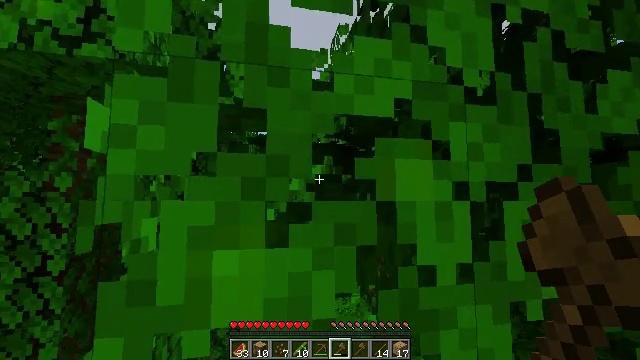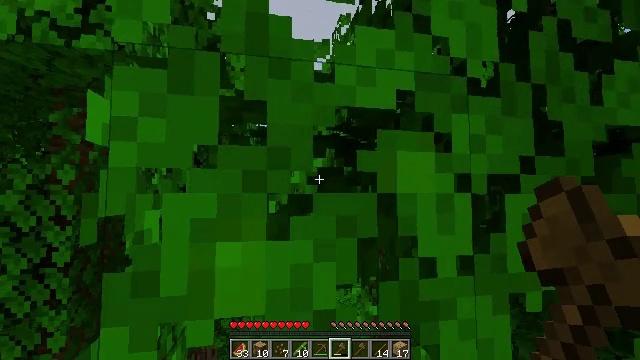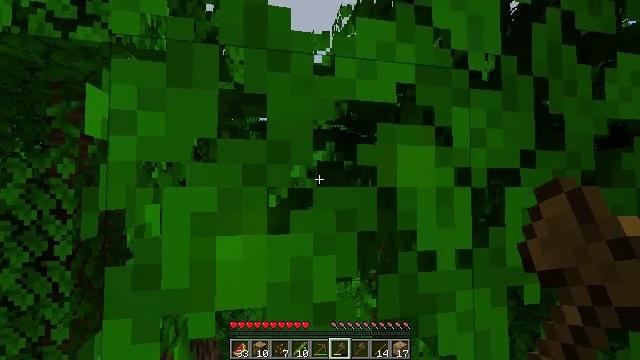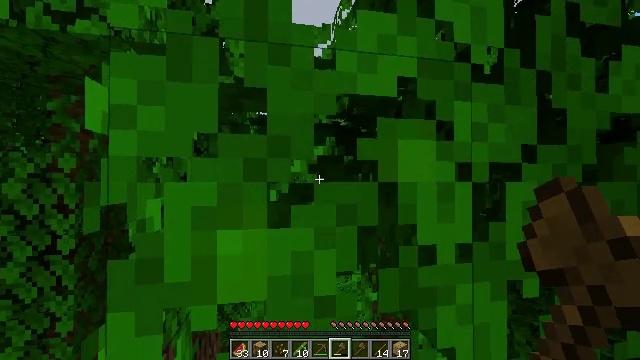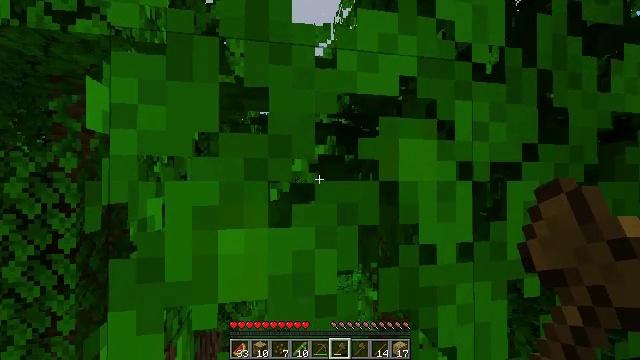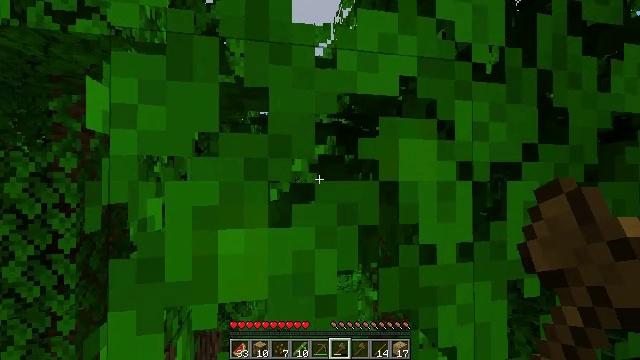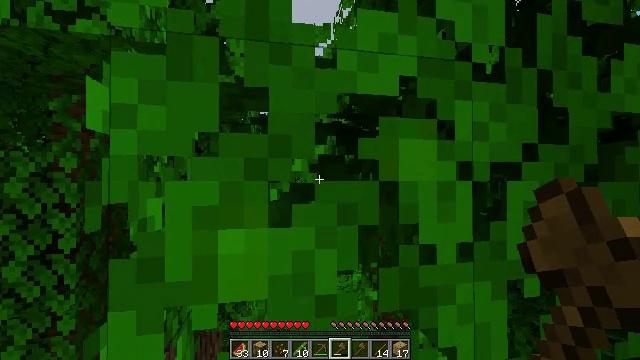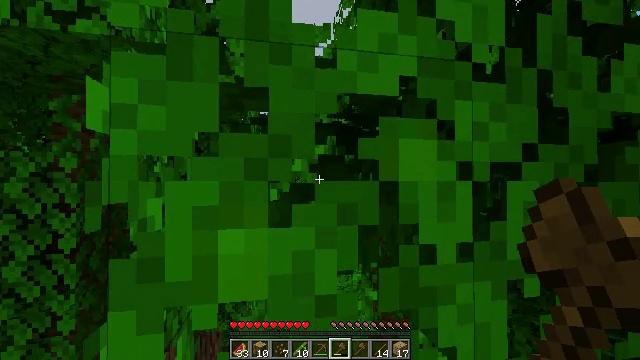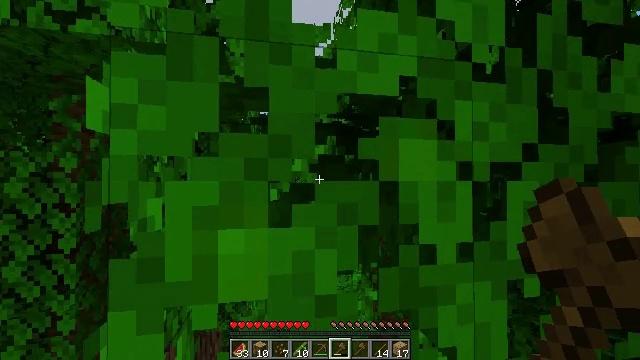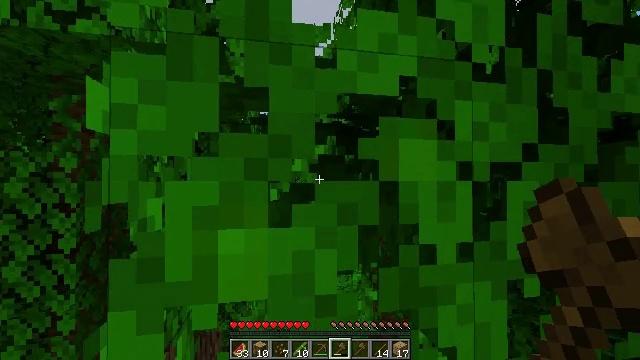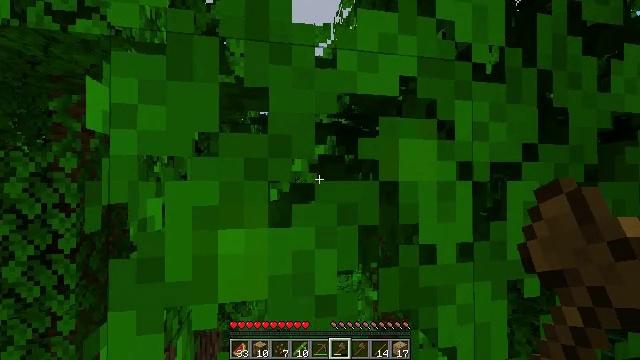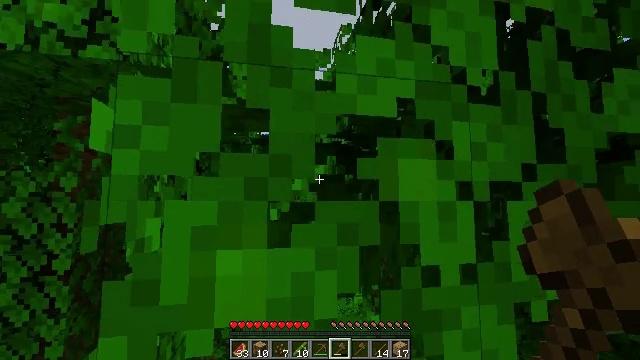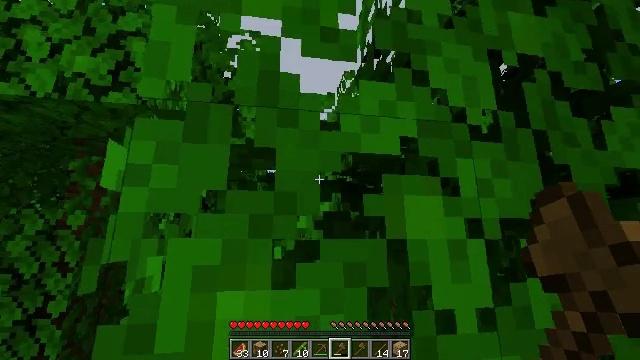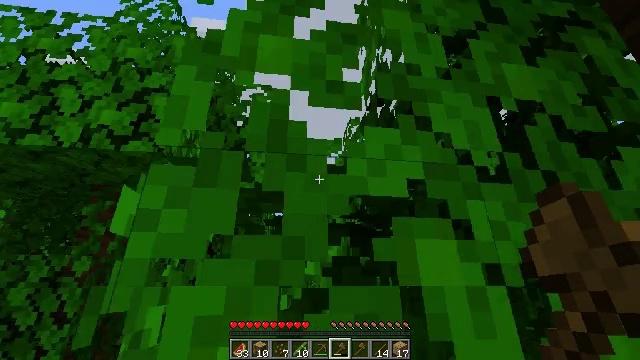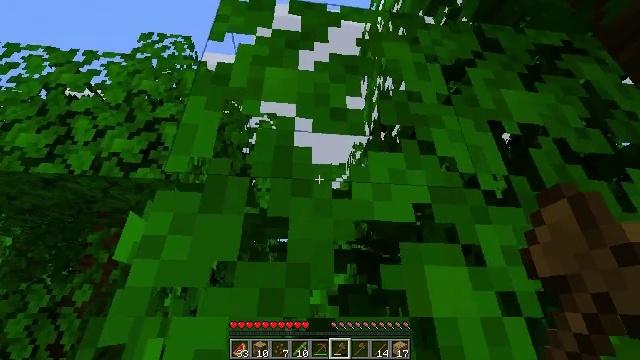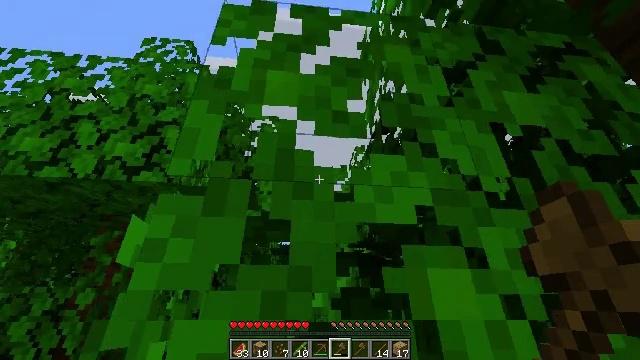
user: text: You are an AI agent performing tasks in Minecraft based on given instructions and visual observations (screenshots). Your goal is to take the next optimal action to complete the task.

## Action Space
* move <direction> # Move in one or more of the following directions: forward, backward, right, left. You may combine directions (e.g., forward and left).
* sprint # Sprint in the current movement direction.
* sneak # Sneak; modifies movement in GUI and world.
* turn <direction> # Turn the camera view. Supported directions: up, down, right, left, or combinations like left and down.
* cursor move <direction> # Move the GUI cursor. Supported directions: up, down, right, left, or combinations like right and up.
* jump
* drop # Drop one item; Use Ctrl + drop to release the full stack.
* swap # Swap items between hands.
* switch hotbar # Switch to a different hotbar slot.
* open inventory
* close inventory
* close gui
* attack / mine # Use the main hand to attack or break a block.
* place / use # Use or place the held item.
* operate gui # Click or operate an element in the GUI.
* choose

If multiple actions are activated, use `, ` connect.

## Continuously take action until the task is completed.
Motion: motion action
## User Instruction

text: Mine the jungle leaves to get saplings or sticks.
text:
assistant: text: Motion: turn down
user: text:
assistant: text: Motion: turn down
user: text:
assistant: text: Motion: turn down
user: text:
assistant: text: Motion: no_op
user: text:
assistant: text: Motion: no_op
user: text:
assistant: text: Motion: no_op
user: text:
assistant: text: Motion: no_op
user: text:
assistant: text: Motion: no_op
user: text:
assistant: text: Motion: no_op
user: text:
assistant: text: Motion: no_op
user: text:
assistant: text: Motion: turn up
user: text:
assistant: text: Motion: turn left and up
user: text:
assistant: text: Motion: turn left and up
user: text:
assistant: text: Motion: turn left and up
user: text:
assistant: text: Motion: no_op
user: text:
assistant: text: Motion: no_op
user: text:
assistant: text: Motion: turn down
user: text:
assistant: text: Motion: turn down
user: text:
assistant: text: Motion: turn down
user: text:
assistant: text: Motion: turn down
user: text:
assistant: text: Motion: turn down
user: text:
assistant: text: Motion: no_op
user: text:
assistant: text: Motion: no_op
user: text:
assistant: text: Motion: no_op
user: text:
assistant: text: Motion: no_op
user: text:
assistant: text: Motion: attack / mine
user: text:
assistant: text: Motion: attack / mine
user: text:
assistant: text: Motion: attack / mine
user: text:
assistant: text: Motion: attack / mine
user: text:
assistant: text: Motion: attack / mine